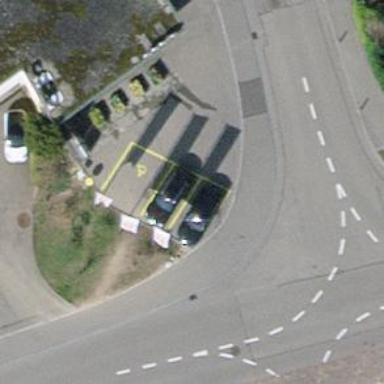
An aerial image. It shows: Post box.